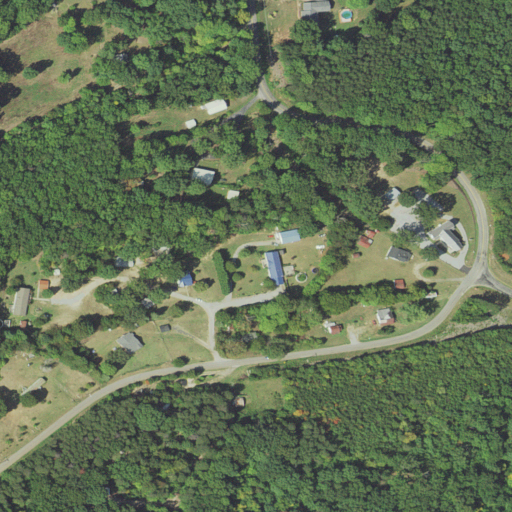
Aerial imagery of mountain in Virginia named Mountain Hill containing deciduous forest, evergreen forest, open development, pasture, low intensity development, grassland, mixed forest, and medium intensity development